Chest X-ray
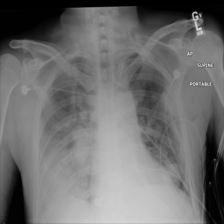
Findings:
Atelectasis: negative
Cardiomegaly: negative
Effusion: negative
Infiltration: negative
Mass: negative
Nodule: negative
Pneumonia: negative
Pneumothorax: negative
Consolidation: negative
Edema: negative
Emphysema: negative
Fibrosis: negative
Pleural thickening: negative
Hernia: negative